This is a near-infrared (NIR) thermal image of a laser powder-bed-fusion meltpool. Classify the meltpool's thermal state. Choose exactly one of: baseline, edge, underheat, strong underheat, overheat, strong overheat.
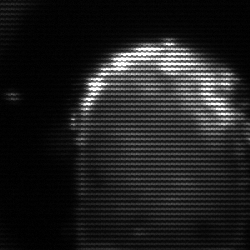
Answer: baseline